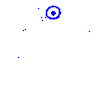
Particle: kaon